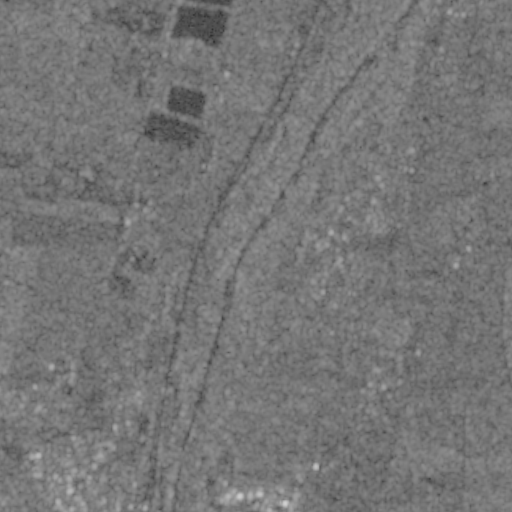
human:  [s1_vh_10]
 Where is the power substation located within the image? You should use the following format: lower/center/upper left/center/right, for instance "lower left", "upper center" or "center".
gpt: The power substation is located in the lower left of the image.
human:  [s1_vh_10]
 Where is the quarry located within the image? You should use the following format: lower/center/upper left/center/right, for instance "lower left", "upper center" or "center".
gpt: The quarry is located in the upper left of the image.
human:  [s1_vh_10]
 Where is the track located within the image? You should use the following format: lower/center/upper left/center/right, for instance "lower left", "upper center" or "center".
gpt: The track is located in the lower left of the image.
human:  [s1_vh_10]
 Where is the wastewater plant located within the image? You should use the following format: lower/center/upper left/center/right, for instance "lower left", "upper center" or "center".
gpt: The wastewater plant is located in the lower center of the image.
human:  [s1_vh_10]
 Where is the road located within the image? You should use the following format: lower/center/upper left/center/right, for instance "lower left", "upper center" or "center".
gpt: There is no road in the image.

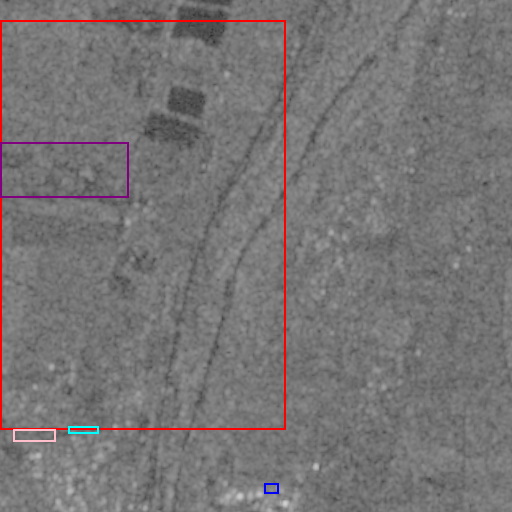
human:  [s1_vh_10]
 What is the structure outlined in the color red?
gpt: The structure outlined in red is a crop field.
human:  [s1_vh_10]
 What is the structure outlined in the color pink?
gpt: The structure outlined in pink is a park.
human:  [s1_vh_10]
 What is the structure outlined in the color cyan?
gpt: The structure outlined in cyan is a parking lot.
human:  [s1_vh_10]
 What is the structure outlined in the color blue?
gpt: The structure outlined in blue is a power substation.
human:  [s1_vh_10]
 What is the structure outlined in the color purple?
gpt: The structure outlined in purple is a quarry.
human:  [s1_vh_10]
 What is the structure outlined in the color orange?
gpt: There is no orange outline.